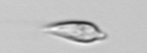
Label: Oxytoxum